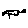
Label: cat